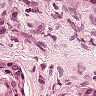
Metastatic tissue present: yes